Question: I am quiet new in database designing, I am trying one test case to track students.
In below image, student can either be in school or club. For this I have create on LocationId which act as a global id for where ever the student is.

But the problem is I am depending on TypeId to determine if its Club or school.
So in my data access query I have to make cases. Pseudo code is :
'''
if TypeId == 1
search in club for the LocationId and get the clubId.
else if TypeId == 2
search in school for the LocationId and get the schoolId.
'''
How can I get rid of these cases and still be maintaining the normalized rule.
Thanks a lot for reading. Any comments are welcome.
Good day!
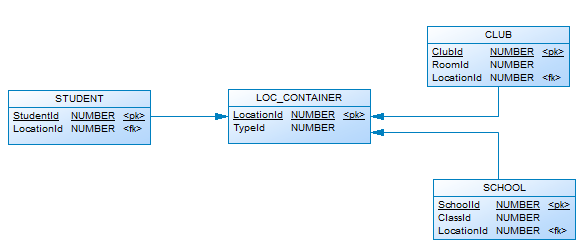
Answer: This seems to be a case of table inheritance and there is more than one way to solve it. Your solution with 'LOC_CONTAINER' doesn't work (as you have noticed) as it requires outside code to do the checking.
Take a look at <URL> about inheritance. You could for example unify 'SCHOOL' and 'CLUB' tables into one table called 'PLACE' or alternatively have both 'SCHOOL' and 'CLUB' columns in the table 'STUDENT' with a constraint that one of them has to be 'NULL'.